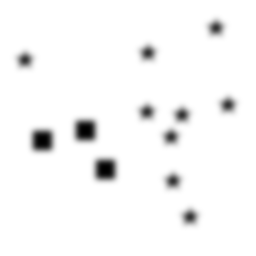
Squares: 3
Triangles: 0
Stars: 9
Total shapes: 12